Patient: sex F, age 61
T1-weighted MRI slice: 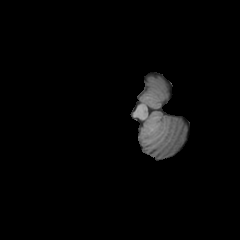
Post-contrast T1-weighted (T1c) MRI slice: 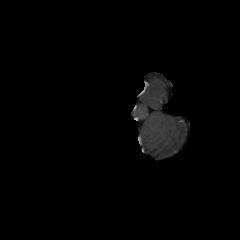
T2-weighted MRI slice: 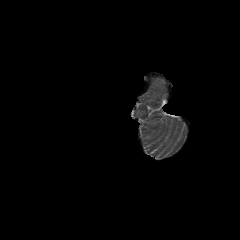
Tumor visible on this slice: no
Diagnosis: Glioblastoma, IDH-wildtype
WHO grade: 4